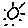
Label: sun